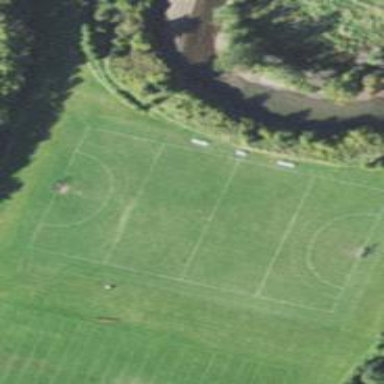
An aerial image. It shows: Pitch designated for field hockey on leisure land.